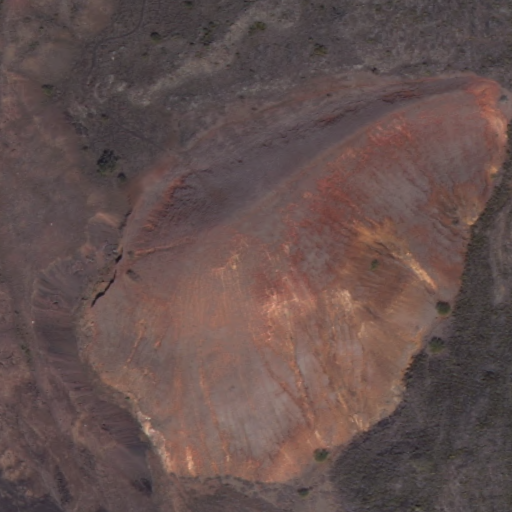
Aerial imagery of mountain in Hawaii named Pōhākea containing only unknown